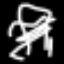
Label: squiggle